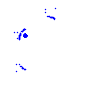
Particle: pion